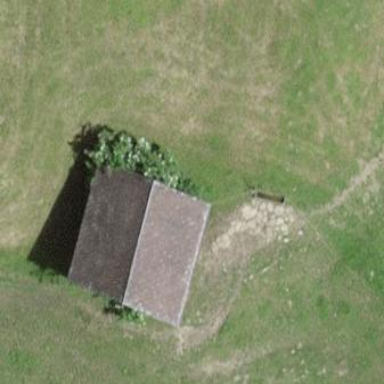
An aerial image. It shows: Farm auxiliary building with gabled roof.